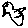
Label: bird